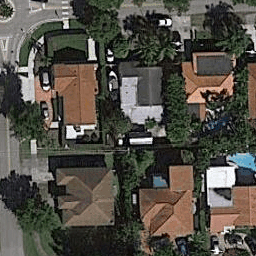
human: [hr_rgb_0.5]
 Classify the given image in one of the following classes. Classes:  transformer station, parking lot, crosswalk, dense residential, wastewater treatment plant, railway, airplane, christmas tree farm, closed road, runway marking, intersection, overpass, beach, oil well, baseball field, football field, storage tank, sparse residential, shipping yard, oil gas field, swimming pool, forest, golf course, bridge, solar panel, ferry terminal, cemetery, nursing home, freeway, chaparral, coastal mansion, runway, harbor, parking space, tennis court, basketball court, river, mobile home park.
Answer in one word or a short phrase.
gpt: dense residential